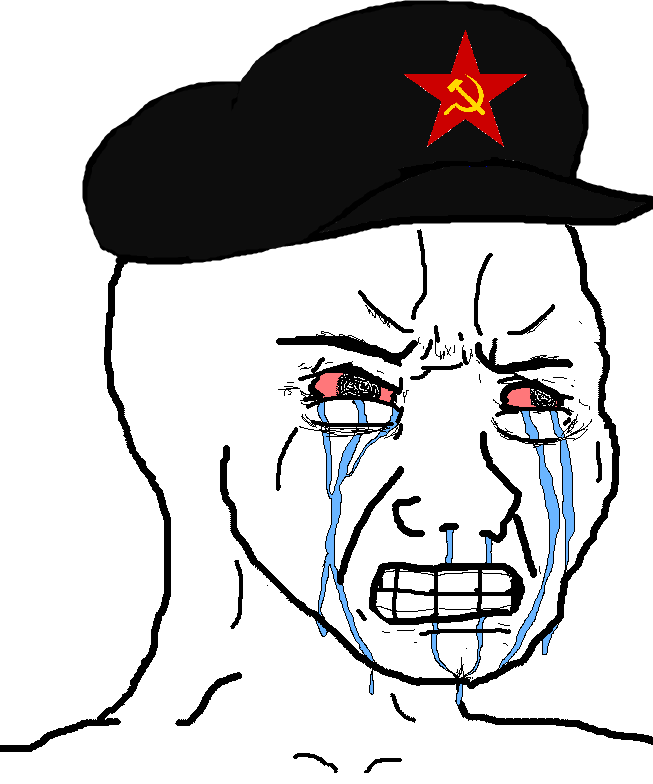
Label: 5_Crying_Wojak